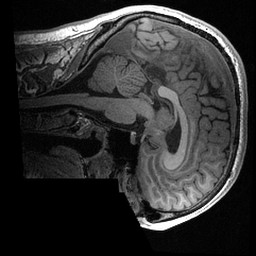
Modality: T1w
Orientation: sagittal
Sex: male
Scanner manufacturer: ge
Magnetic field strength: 3 T
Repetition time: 0.0064 s
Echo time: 0.00281 s